Question: I want to plot the data as a time series (quarterly) but the plot keeps treating the dates as Data not labels or time?
Trying to keep my initial exercise very simple, (have more complex stuff to get on with, it would be a snap with Excel or even GDocs!)
I am reading a very small table from csv (using read.csv) as
This is the display for Corl (my data in r)
'''
Date Survey Actual
1 2011-06-30 60 NA
2 2011-03-31 55 50
3 2010-12-31 48 44
4 2010-09-30 48 36
5 2010-06-30 56 75
6 2010-03-31 57 41
'''
I tried to convert to date using Corl$Date <- as.Date(Corl$Date) but no difference.
I have used both plot(Corl) and plot.ts(Corl)
I'll then want to run correlate and auto correlate but I seem to be missing a basic concept for the data structure?
I also tried inverting the columns and rows,
'''
V1 V2 V3 V4 V5 V6
1 Date 2010-03-31 2010-06-30 2010-09-30 2010-12-31 2011-03-31
2 Survey 57 56 48 48 55
3 Actual 41 75 36 44 50
V7
1 2011-06-30
2 60
3
dput(Corl)
structure(list(Date = structure(c(15155, 15064, 14974, 14882,
14790, 14699), class = "Date"), Survey = c(60L, 55L, 48L, 48L,
56L, 57L), Actual = c(NA, 50L, 44L, 36L, 75L, 41L)), .Names = c("Date",
"Survey", "Actual"), row.names = c(NA, -6L), class = "data.frame")
'''
Plot as follows:

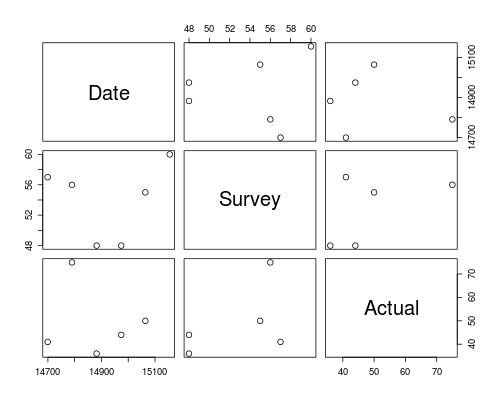
Answer: From the output of 'dput(Corl)' we don't have to guess at how the Date values are stored in Corl. As you can see below, the Dates are stored as class = "Date". That makes this fairly easy.
'''
library(zoo)
Corl <- structure(list(Date = structure(c(15155, 15064, 14974, 14882,
14790, 14699), class = "Date"), Survey = c(60L, 55L, 48L, 48L,
56L, 57L), Actual = c(NA, 50L, 44L, 36L, 75L, 41L)), .Names = c("Date",
"Survey", "Actual"), row.names = c(NA, -6L), class = "data.frame")
Corl.zoo <- read.zoo(Corl, FUN=as.yearqtr)
Corl.zoo
Survey Actual
2010 Q1 57 41
2010 Q2 56 75
2010 Q3 48 36
2010 Q4 48 44
2011 Q1 55 50
2011 Q2 60 NA
plot(Corl.zoo)
'''

Edit 1 ======================================================
Before you ask, here's a way to add vertical grid lines and more labels across the x axis. All I did was modify the example code at the bottom of the following link:
<URL>
'''
my.panel <- function(...) {
lines(...)
#This line adds the vertical grid lines
abline(v=time(Corl.zoo), col="lightgray", lty=3)
panel.number <- parent.frame()$panel.number
# if bottom panel
if (!length(panel.number) || panel.number == NCOL(Corl.zoo)) {
# next line only if non-labelled ticks wanted for each point
axis(1, at = time(Corl.zoo), lab = FALSE)
labcou <- 1 #Put a label, counting between labels
ix <- seq(1, length(Corl.zoo), labcou)
labs <- format(time(Corl.zoo), "%Y
Q%q
")
axis(1, at = time(Corl.zoo)[ix], lab = labs[ix], tcl = -0.5, padj=0.6, cex.axis = 1)
}
}
plot(Corl.zoo, panel = my.panel, xaxt = "n", main="My Title", xlab="")
'''